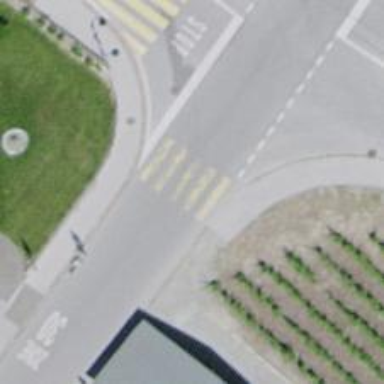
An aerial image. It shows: Uncontrolled zebra crossing on the road.